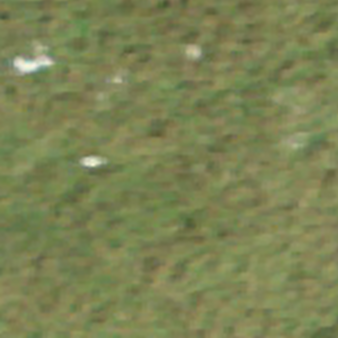
Label: other